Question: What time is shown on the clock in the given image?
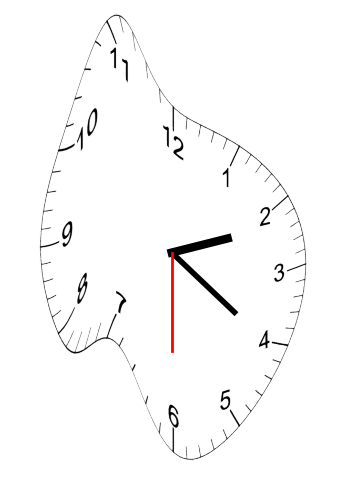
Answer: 02:20:30